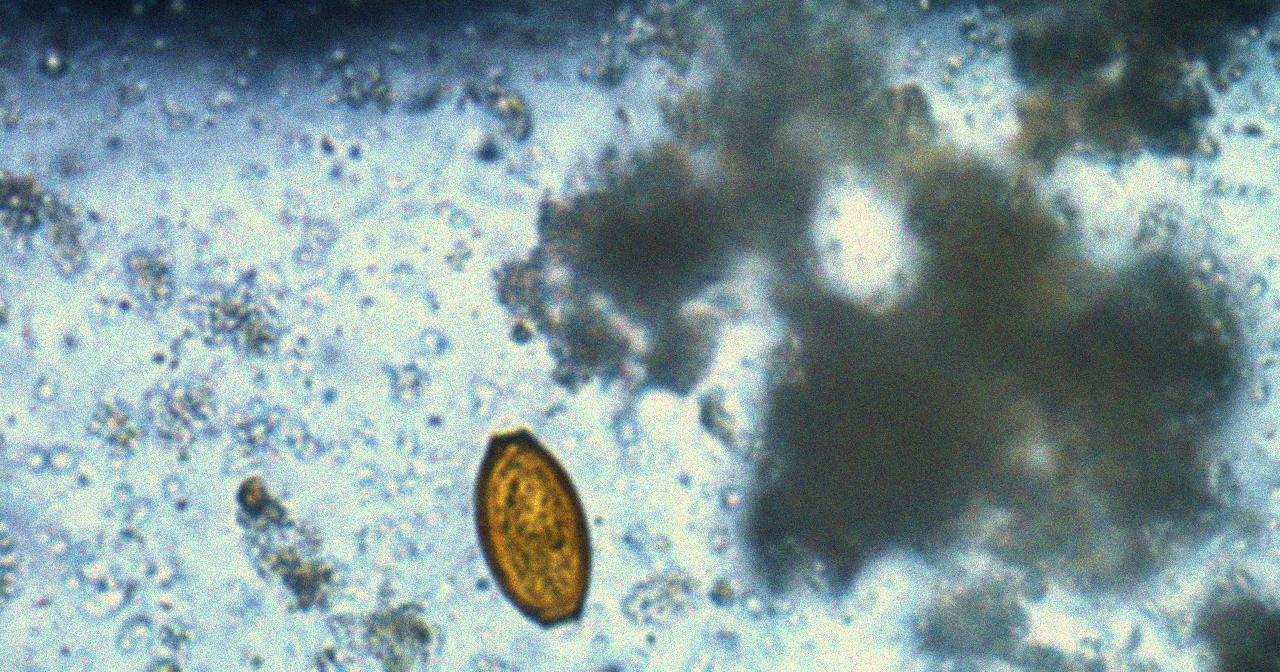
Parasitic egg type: Trichuris trichiura